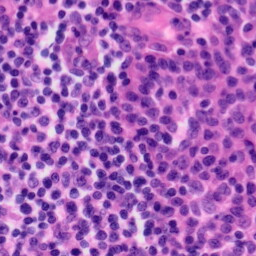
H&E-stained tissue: Tonsil